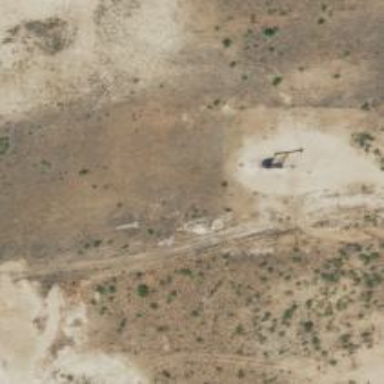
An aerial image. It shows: Petroleum well that is man-made.